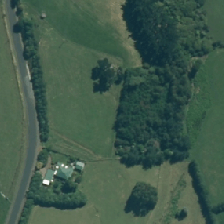
Land cover: broadleaved_indigenous_hardwood